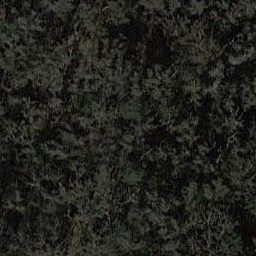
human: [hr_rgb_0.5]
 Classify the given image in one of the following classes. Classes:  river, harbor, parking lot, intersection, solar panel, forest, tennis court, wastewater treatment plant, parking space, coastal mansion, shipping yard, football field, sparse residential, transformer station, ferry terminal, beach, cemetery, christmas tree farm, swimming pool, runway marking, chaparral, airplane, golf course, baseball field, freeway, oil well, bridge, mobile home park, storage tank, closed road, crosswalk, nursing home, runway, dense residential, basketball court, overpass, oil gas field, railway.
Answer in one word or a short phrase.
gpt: forest